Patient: sex M, age 51
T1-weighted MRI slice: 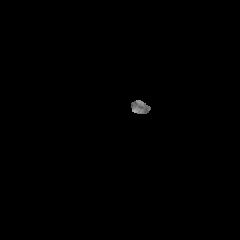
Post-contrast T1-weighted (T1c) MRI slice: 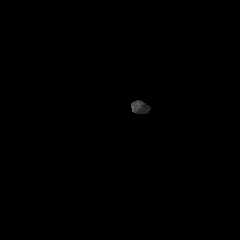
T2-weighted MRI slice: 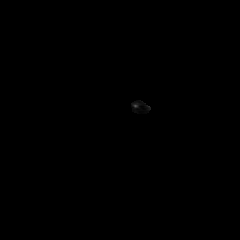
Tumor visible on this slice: no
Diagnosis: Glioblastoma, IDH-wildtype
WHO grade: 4